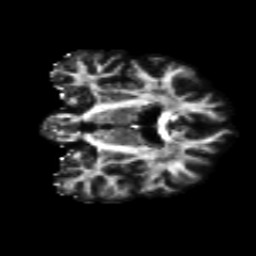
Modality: FA
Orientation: coronal
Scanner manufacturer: siemens
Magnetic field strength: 3 T
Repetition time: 4.16 s
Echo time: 0.0806 s